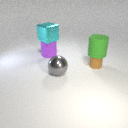
small brown rubber cylinder to the right of large gray metal sphere